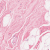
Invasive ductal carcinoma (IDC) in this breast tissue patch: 0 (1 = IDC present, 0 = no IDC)